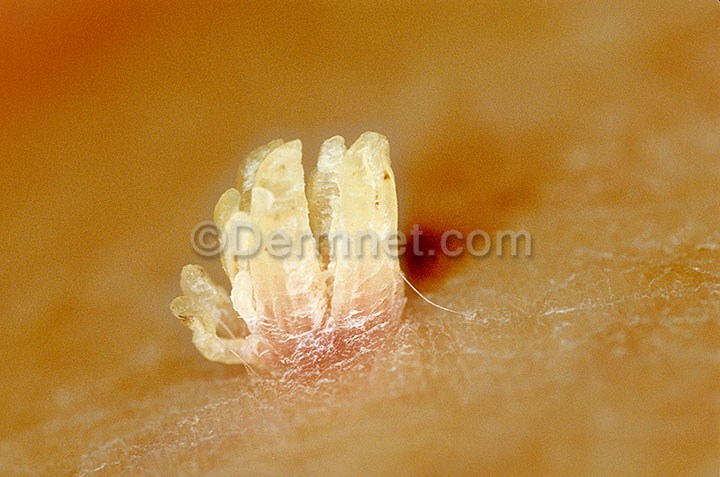
Disease: Warts Molluscum and other Viral Infections